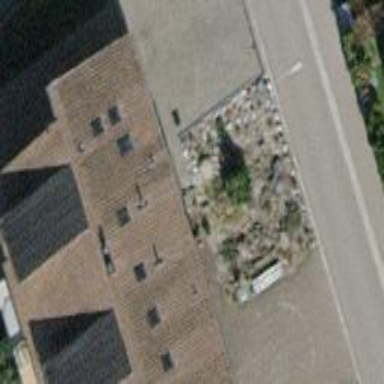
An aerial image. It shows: Terrace building.